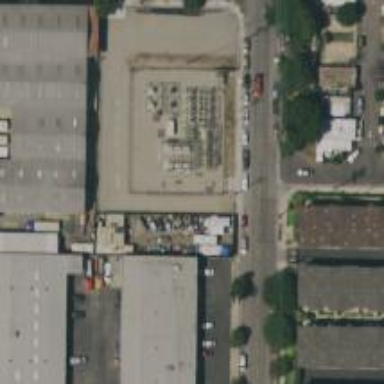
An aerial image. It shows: Distribution level power substation enclosed by chain link fence.